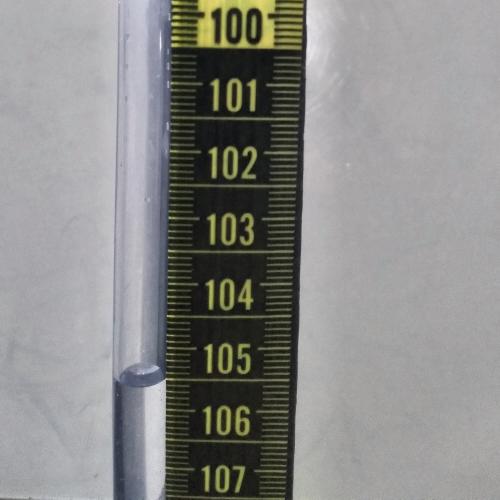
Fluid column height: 105.5 cm